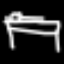
Label: bed